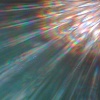
Label: sunburn